The plot shows how the frequency content of a bearing vibration signal evolves over time (STFT spectrogram). Classify the bearing condition as one of: normal, inner_race, outer_race, ball.
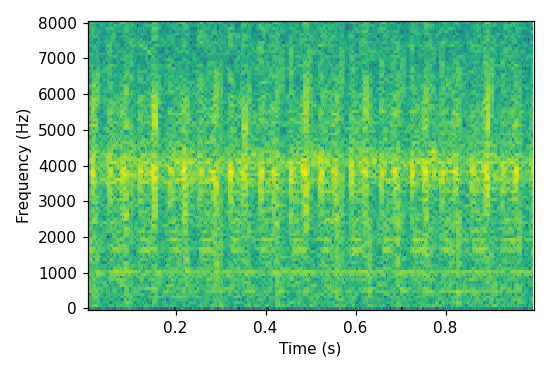
Answer: ball